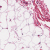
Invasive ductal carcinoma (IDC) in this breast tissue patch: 0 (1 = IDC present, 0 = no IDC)